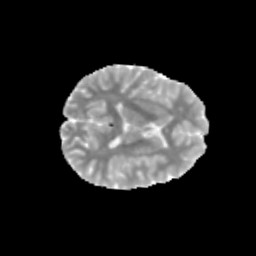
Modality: MD
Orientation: axial
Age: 12
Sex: male
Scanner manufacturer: siemens
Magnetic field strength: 3 T
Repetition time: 3.8 s
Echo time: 0.07 s